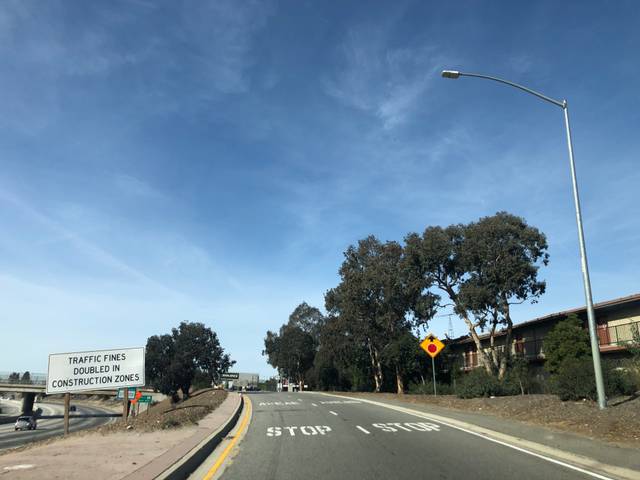
Region: Mexico
Coordinates: 34.221, -118.358